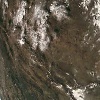
Label: land